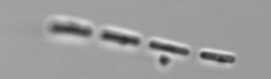
Label: Skeletonema